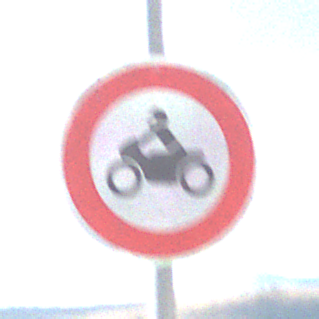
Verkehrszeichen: VerbotKraftraeder
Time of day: Midday
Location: Outdoor (Nature)
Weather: PartlyCloudy
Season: NotSpecified
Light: Natural